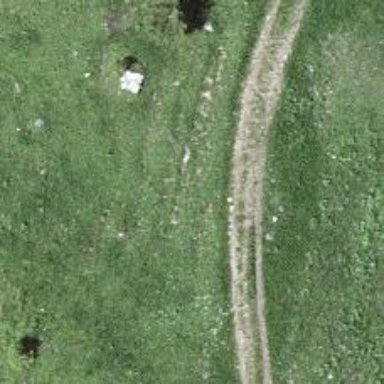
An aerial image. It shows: Unpaved track with grade 3 surface.